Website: apple
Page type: customer-info-address
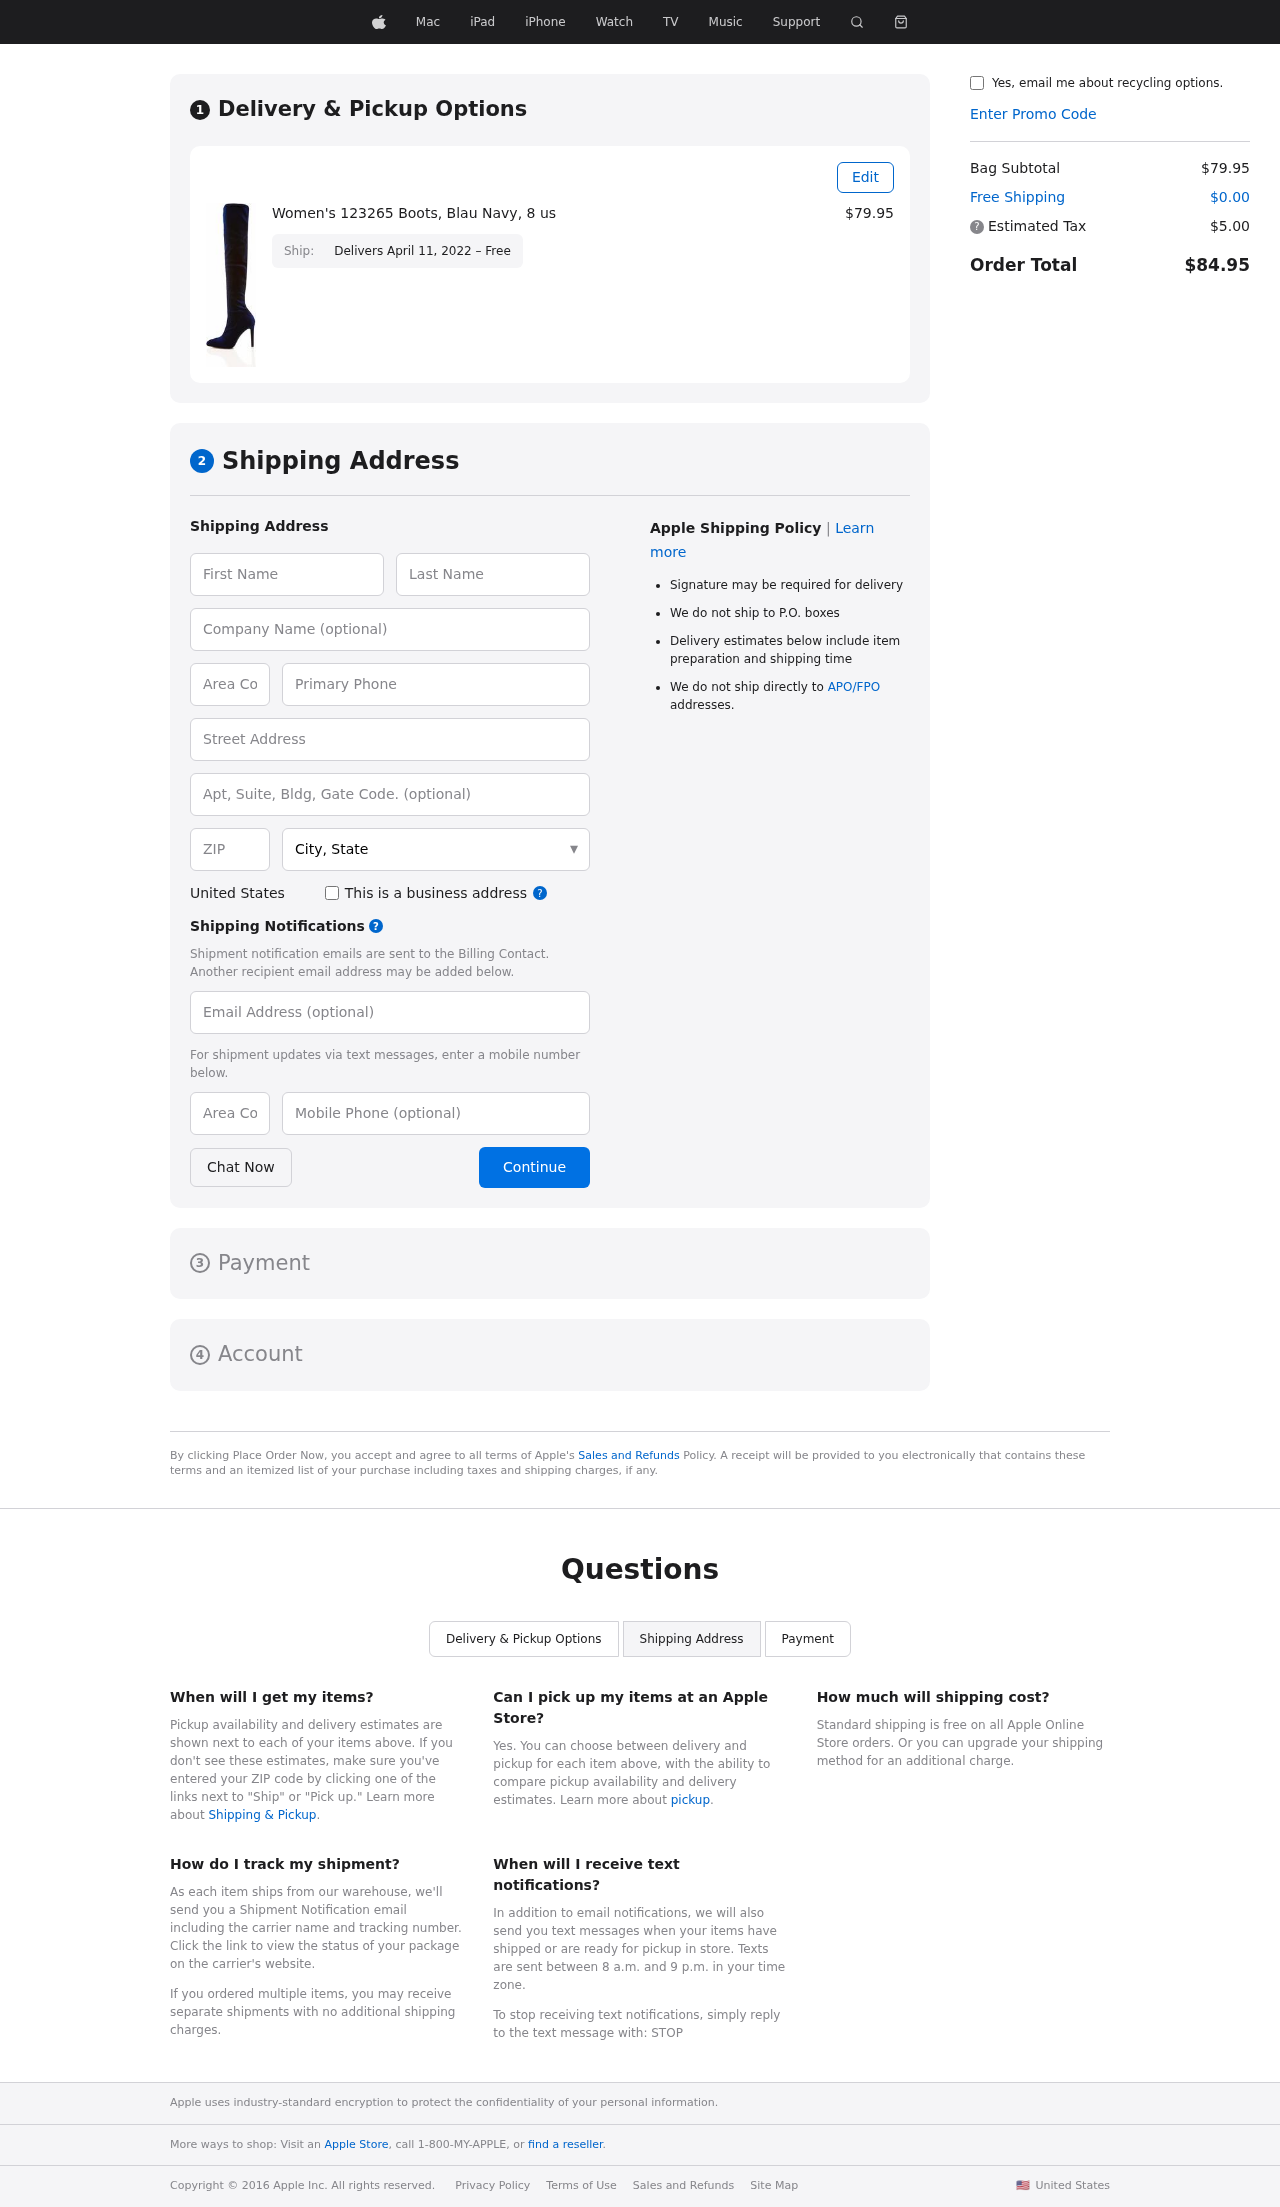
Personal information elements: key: PII_CITY_STATE
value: North Charlesfort, GA
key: PII_COMPANY
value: Hill-Nichols
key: PII_COUNTRY
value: United States
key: PII_EMAIL
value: ashleysmith@gmail.com
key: PII_FIRSTNAME
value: Ashley
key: PII_LASTNAME
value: Smith
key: PII_PHONE
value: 4907789855
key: PII_PHONE_ALT
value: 5094723122
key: PII_PHONE_ALT_AREA
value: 509
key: PII_PHONE_AREA
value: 490
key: PII_POSTCODE
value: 52623
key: PII_STREET
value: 0633 Nguyen Ports Suite 635
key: PII_STREET2
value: Apt. 252
Product elements: key: PRODUCT1_NAME
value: Women's 123265 Boots, Blau Navy, 8 us
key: PRODUCT1_PRICE
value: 79.95
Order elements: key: ORDER_DELIVERY_DATE
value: Delivers April 11, 2022 – Free
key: ORDER_SUBTOTAL
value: $79.95
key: ORDER_SHIPPING_COST
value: $0.00
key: ORDER_TAX
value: $5.00
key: ORDER_TOTAL
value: $84.95